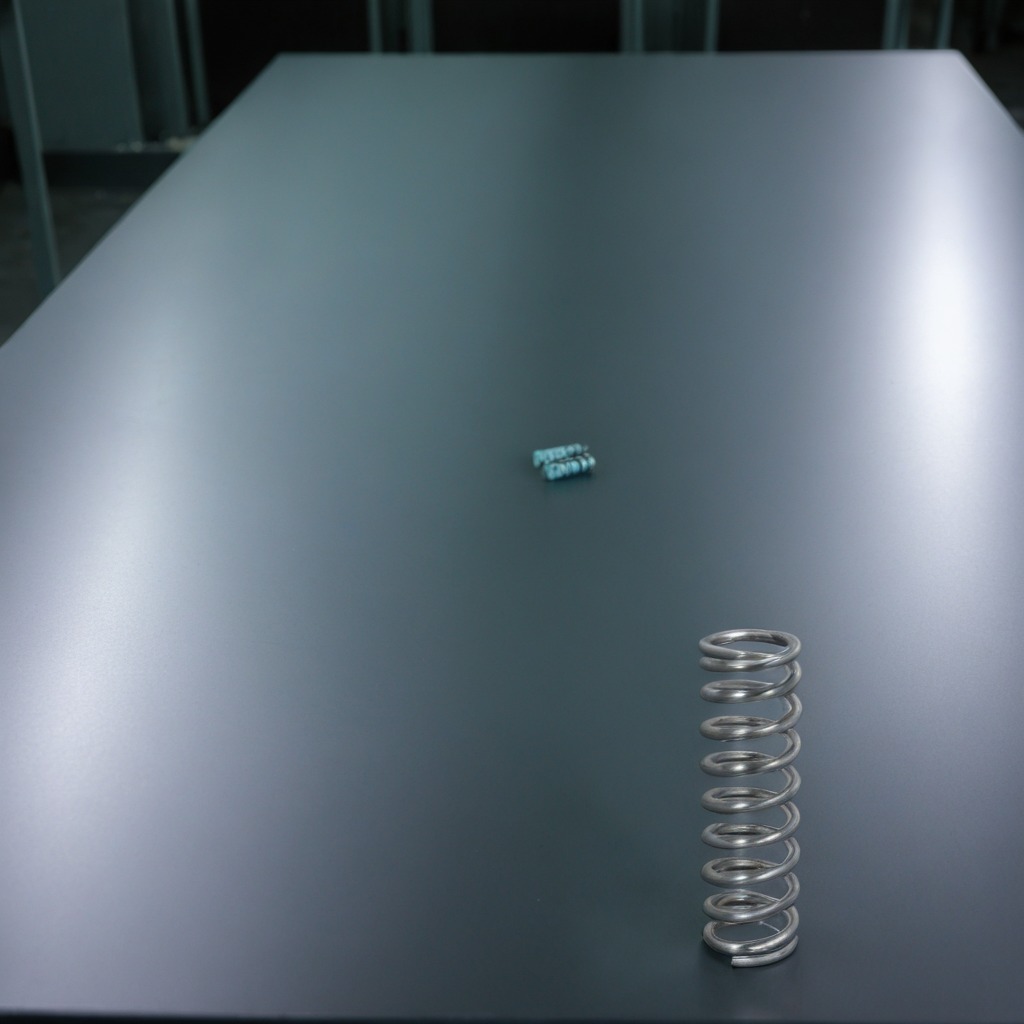
A coiled metal spring is lying on the clean empty table in a railway signal maintenance room.